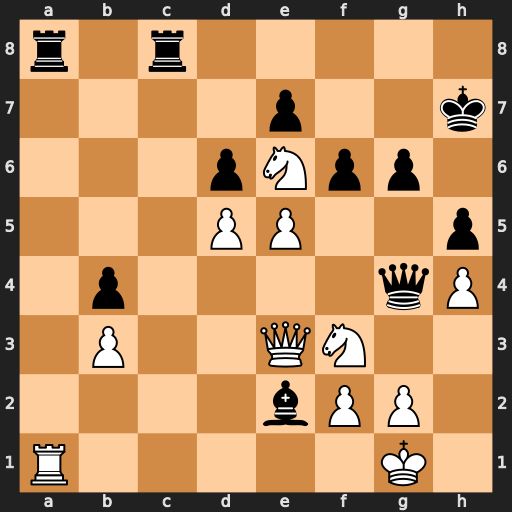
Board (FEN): r1r5/4p2k/3pNpp1/3PP2p/1p4qP/1P2QN2/4bPP1/R5K1
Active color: w
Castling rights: -
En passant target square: -
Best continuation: Ra7 Rxa7 Qxa7